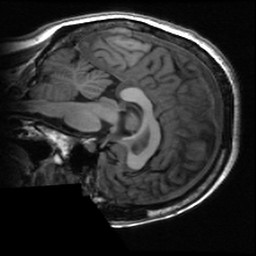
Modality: T1w
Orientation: sagittal
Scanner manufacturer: ge
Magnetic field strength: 3 T
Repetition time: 0.00614 s
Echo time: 0.002004 s